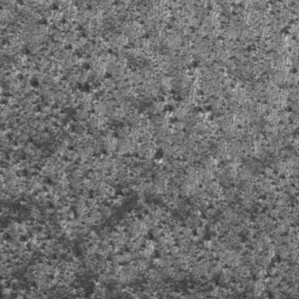
Label: frost